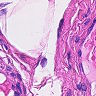
Metastatic tissue present: no